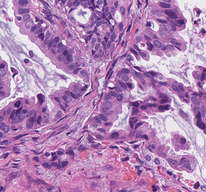
Tumor epithelial tissue: yes
Tumor-associated stroma tissue: yes
Normal tissue: no